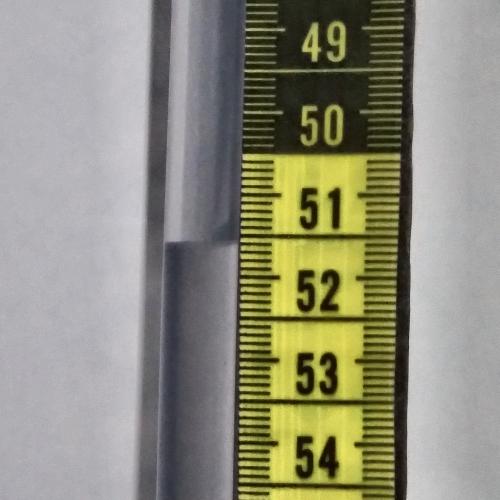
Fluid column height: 51.6 cm